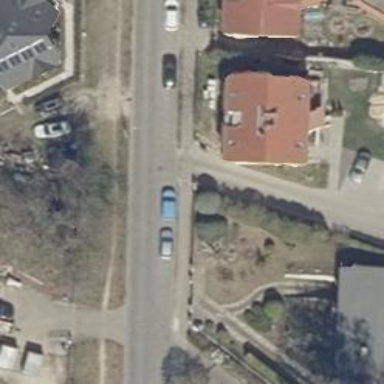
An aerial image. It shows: Residential road.